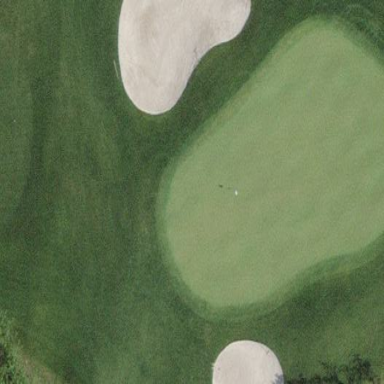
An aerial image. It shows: Golf rough area.